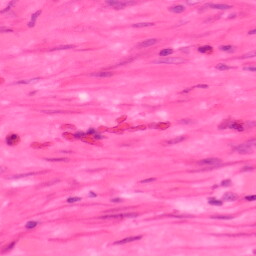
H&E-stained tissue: Colon